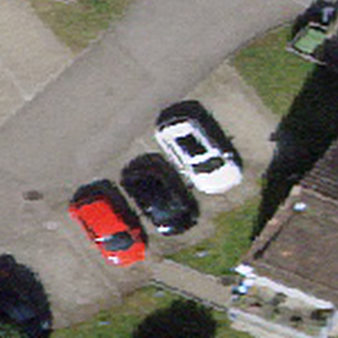
Label: other